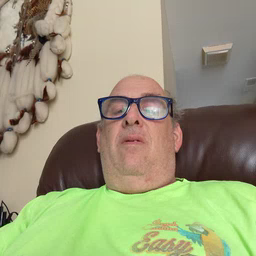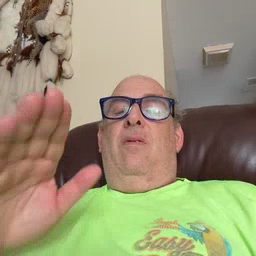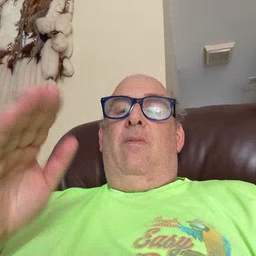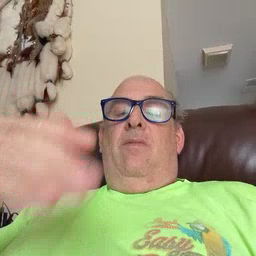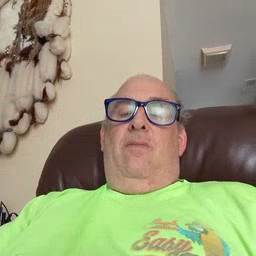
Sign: room